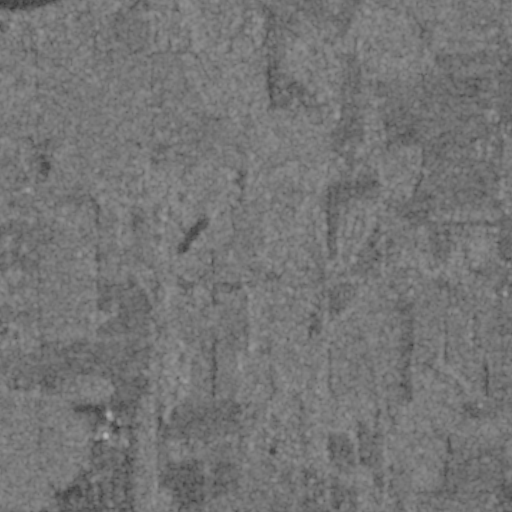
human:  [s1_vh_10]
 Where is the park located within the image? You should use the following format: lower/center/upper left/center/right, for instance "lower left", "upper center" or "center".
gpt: The park is located in the center right of the image.
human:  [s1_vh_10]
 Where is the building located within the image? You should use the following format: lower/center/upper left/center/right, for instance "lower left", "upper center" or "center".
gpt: The building is located in the center left of the image.
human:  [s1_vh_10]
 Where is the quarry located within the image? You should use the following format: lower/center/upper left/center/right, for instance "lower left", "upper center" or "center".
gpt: There is no quarry in the image.

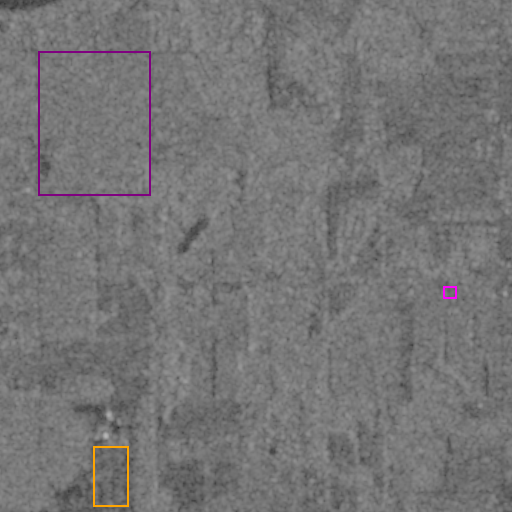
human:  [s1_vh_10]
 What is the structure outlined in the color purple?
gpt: The structure outlined in purple is a crop field.
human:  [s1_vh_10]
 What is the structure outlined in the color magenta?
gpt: The structure outlined in magenta is a park.
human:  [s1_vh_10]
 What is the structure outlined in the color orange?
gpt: The structure outlined in orange is a building.
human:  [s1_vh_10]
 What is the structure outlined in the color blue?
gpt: There is no blue outline.